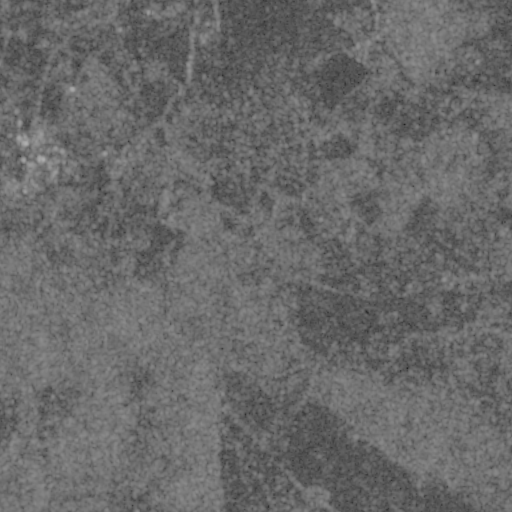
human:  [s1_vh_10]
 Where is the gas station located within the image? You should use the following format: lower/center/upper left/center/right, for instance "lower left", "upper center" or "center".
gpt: The gas station is located in the upper left of the image.
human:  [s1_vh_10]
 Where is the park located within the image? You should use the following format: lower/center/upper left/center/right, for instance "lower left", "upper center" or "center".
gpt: The park is located in the upper left of the image.
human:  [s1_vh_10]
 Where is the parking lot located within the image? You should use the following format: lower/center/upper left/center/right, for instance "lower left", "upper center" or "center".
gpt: The parking lot is located in the upper left of the image.
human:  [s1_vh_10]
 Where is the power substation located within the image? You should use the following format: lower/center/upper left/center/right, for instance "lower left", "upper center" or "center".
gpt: The power substation is located in the upper center of the image.
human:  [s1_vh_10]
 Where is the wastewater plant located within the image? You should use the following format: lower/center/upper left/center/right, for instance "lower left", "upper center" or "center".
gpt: The wastewater plant is located in the upper left of the image.
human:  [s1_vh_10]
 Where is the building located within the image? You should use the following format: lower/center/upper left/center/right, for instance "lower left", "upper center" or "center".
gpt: There is no building in the image.

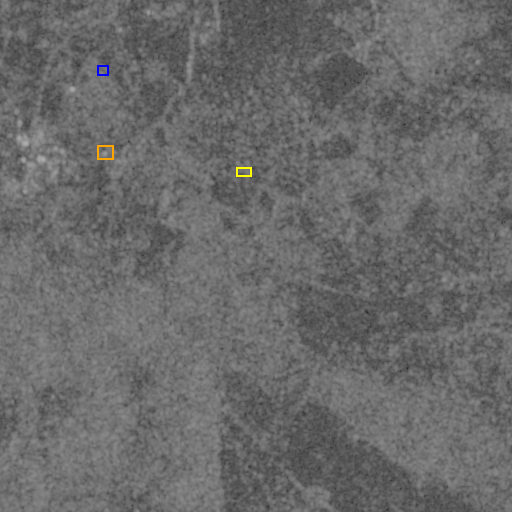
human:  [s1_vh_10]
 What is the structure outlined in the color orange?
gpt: The structure outlined in orange is a park.
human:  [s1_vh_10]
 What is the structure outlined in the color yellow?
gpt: The structure outlined in yellow is a power substation.
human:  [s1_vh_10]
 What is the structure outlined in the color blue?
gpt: The structure outlined in blue is a wastewater plant.
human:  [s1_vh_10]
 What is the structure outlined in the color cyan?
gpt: There is no cyan outline.